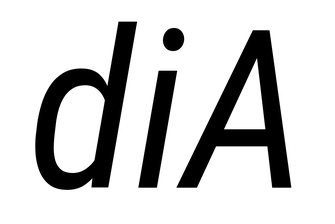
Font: Roboto-Italic_Condensed_Italic